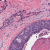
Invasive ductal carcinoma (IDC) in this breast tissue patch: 1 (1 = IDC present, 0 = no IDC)